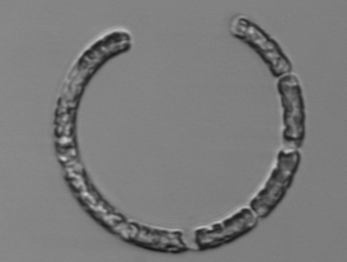
Label: Guinardia_striata